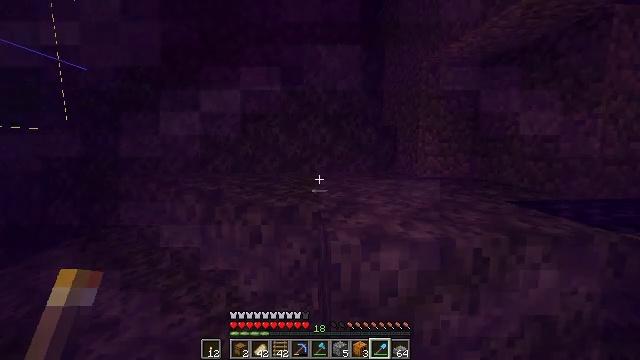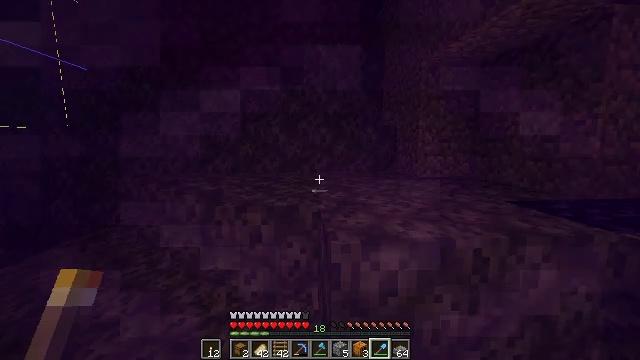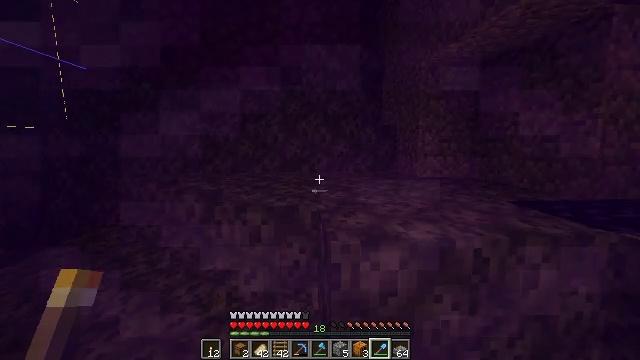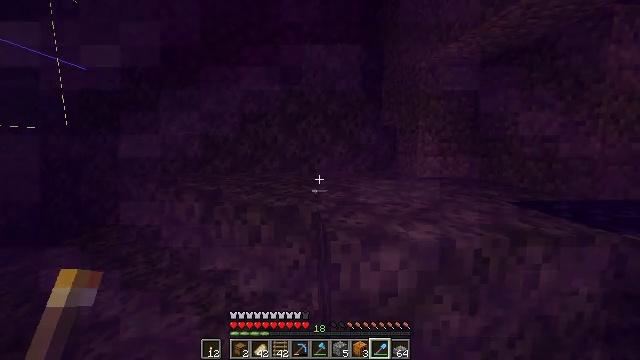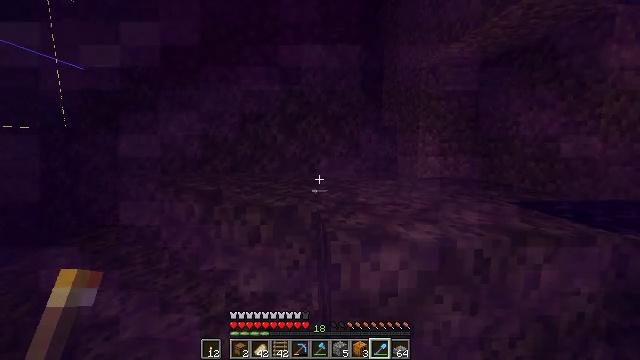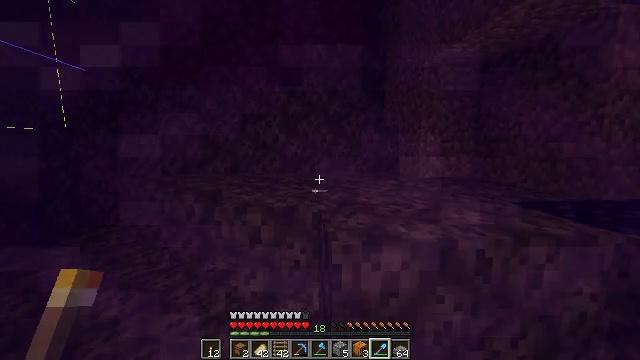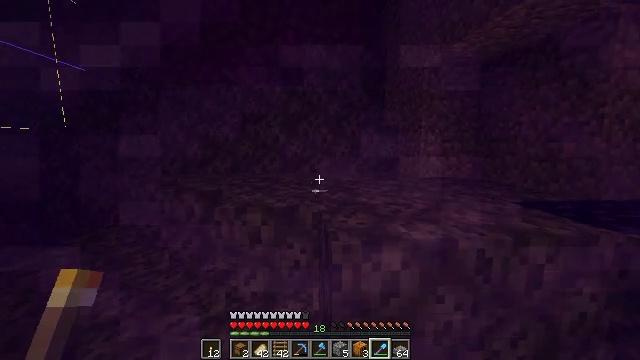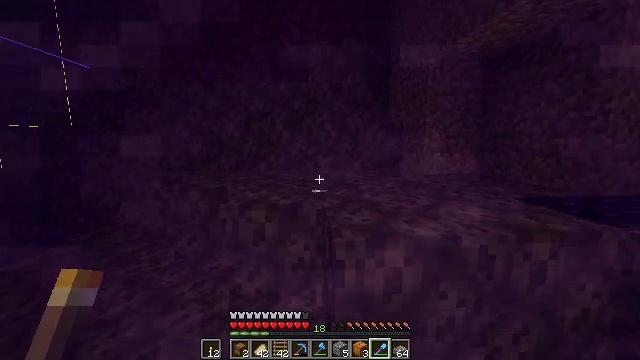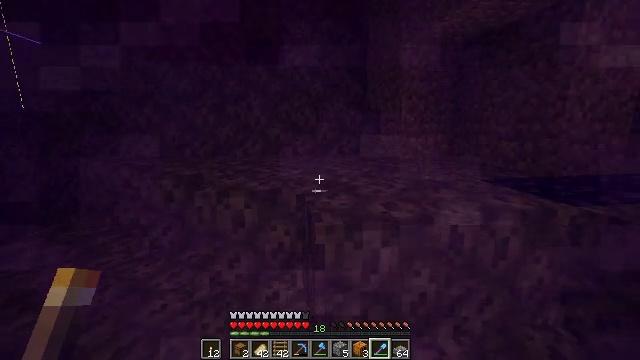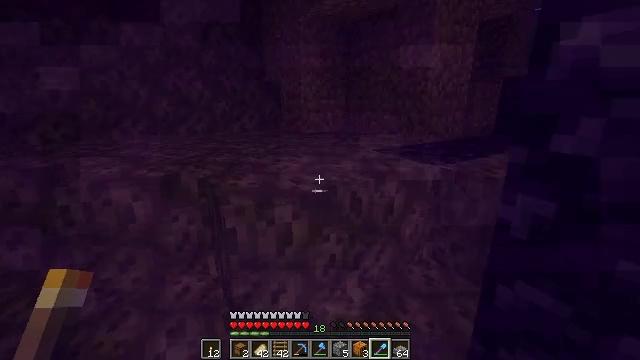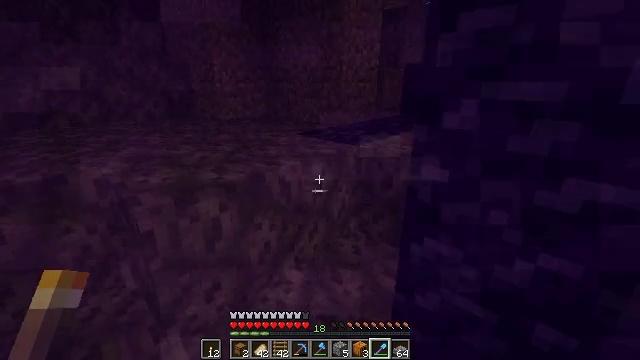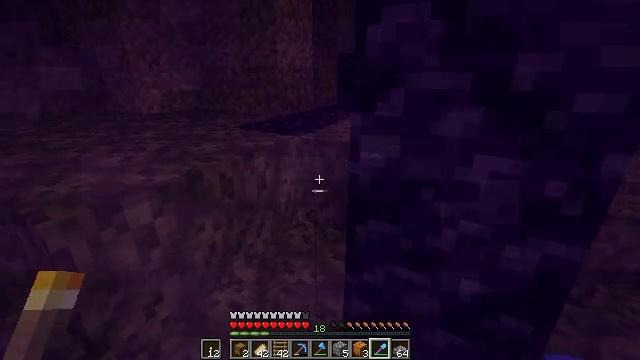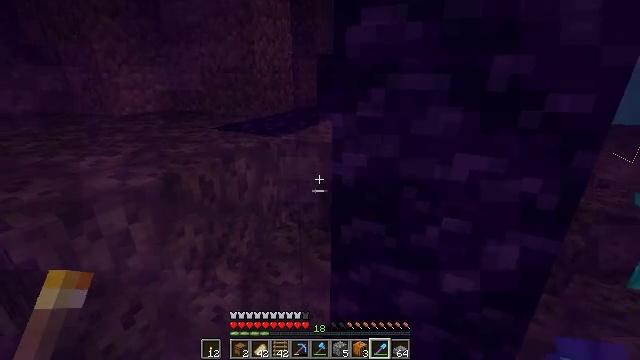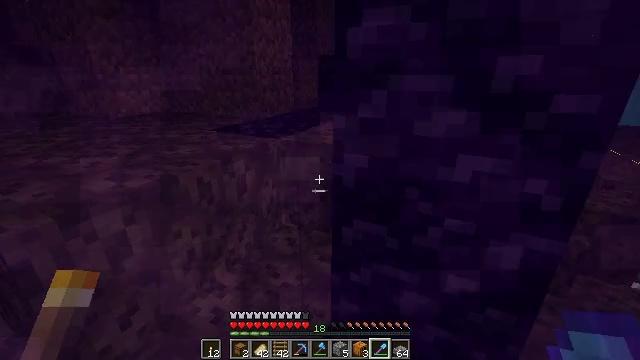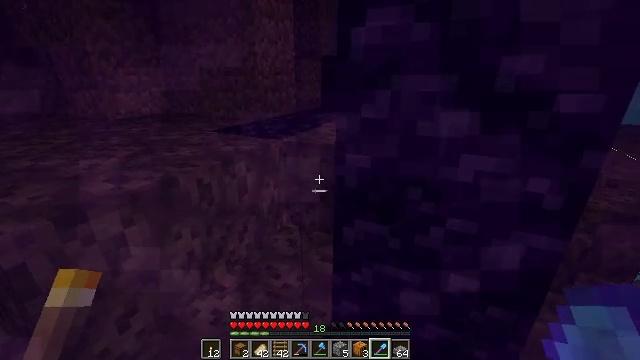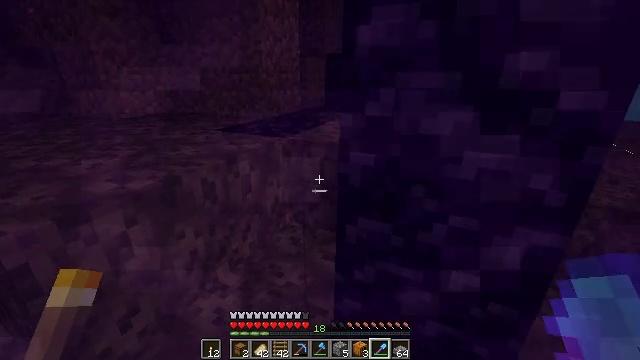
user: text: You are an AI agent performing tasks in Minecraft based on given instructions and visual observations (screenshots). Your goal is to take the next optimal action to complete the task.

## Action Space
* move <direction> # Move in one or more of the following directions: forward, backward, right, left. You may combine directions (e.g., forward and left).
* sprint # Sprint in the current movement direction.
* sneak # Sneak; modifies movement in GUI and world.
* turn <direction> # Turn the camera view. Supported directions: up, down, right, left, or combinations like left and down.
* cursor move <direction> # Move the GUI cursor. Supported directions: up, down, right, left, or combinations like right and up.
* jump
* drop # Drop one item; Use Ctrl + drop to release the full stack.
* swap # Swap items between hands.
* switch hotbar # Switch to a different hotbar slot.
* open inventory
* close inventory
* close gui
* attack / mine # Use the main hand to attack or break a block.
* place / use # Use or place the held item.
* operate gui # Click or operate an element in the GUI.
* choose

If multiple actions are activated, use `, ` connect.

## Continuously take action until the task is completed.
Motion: motion action
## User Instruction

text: Collect soul sand blocks.
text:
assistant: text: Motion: no_op
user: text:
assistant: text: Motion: no_op
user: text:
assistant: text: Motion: no_op
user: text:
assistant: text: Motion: no_op
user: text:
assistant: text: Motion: no_op
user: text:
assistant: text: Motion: no_op
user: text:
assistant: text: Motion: no_op
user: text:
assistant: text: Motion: turn right and down
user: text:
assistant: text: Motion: turn right and down
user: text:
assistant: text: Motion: turn right and down
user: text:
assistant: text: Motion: turn right and down
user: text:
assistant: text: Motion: turn right
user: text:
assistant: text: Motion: no_op
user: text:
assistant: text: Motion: no_op
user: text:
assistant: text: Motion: no_op
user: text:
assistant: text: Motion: no_op
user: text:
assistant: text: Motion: turn left
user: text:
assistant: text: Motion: turn left
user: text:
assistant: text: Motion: turn left
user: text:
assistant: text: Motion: turn left
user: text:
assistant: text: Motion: turn left
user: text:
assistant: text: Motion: turn left and up
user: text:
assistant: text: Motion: turn left and up
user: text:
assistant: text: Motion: turn left and up
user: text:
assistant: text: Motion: turn left and up
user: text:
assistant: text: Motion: move forward
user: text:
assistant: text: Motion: move forward
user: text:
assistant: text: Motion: move forward
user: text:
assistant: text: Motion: move forward
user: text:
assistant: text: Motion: move forward